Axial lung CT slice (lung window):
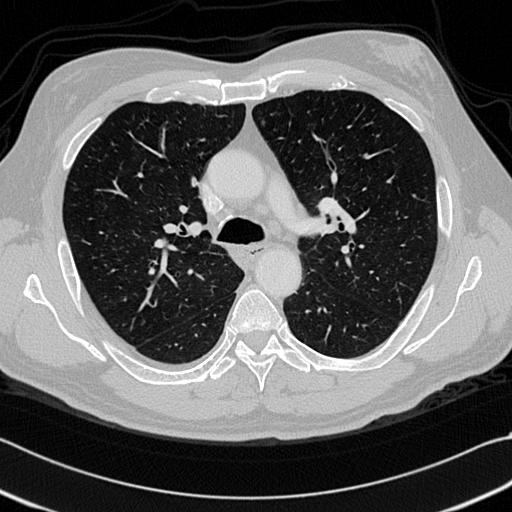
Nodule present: no